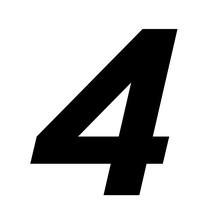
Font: InstrumentSans-Italic_Bold_Italic